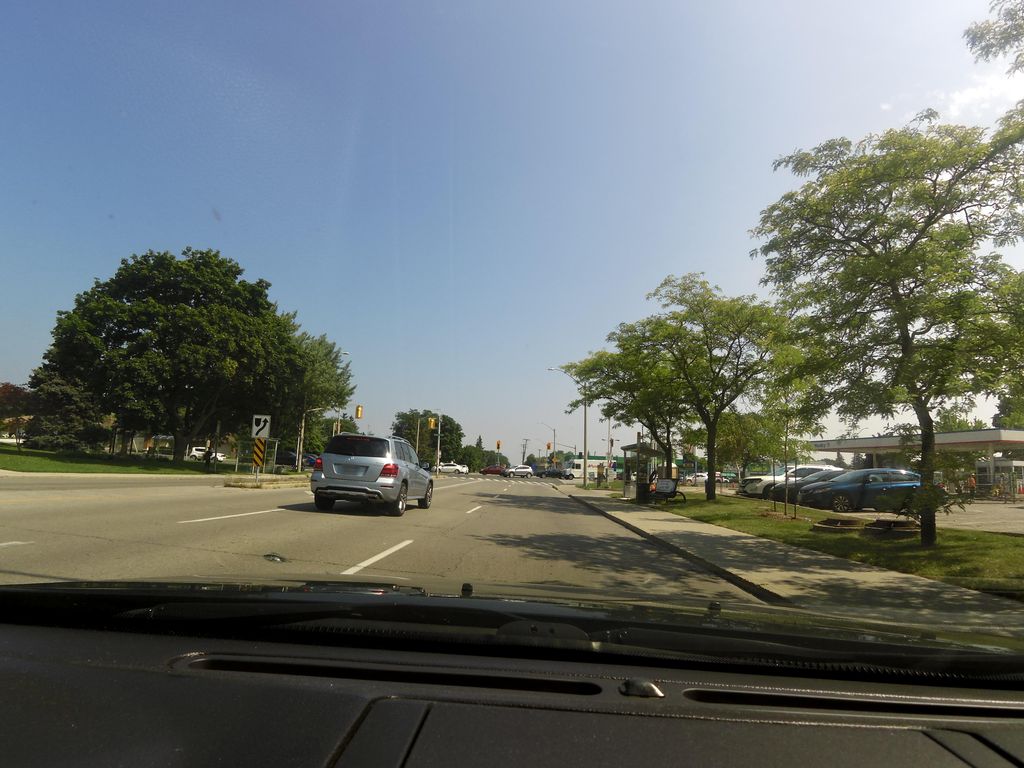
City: hamilton